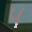
Label: 4